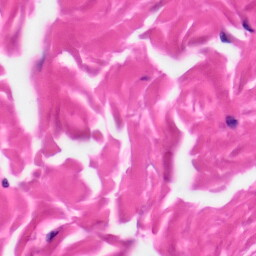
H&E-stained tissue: Skin